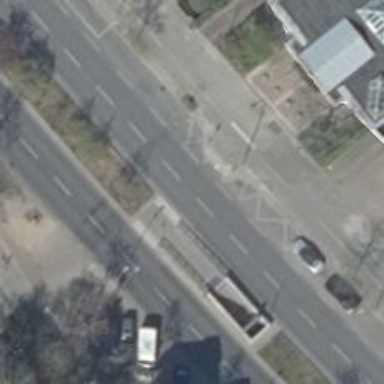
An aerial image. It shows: Asphalt footway with unmarked crossing.